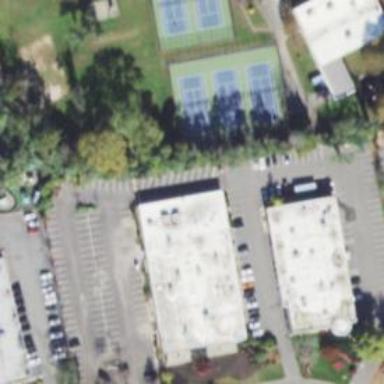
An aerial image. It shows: Commercial building.